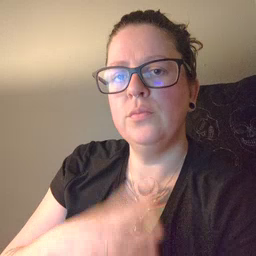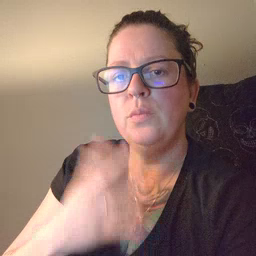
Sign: wait